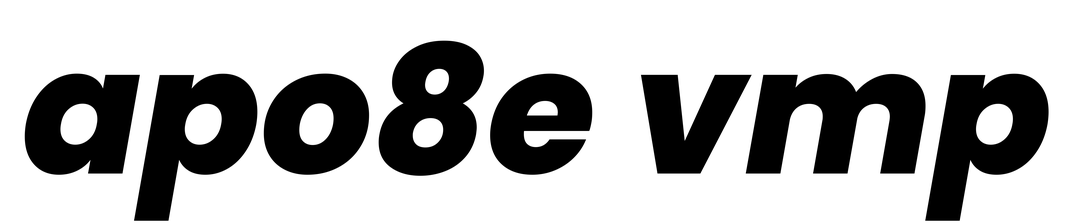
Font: Poppins-ExtraBoldItalic